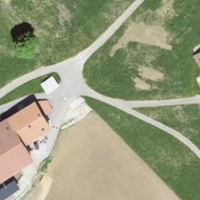
EUNIS habitat code: 52
Species observed at this site:
Fagus sylvatica
Lathyrus pratensis